Interaction volume radius: 10 \u00c5
Interaction volume height: 20 \u00c5
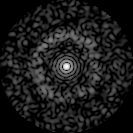
Disorder parameter: 0.818